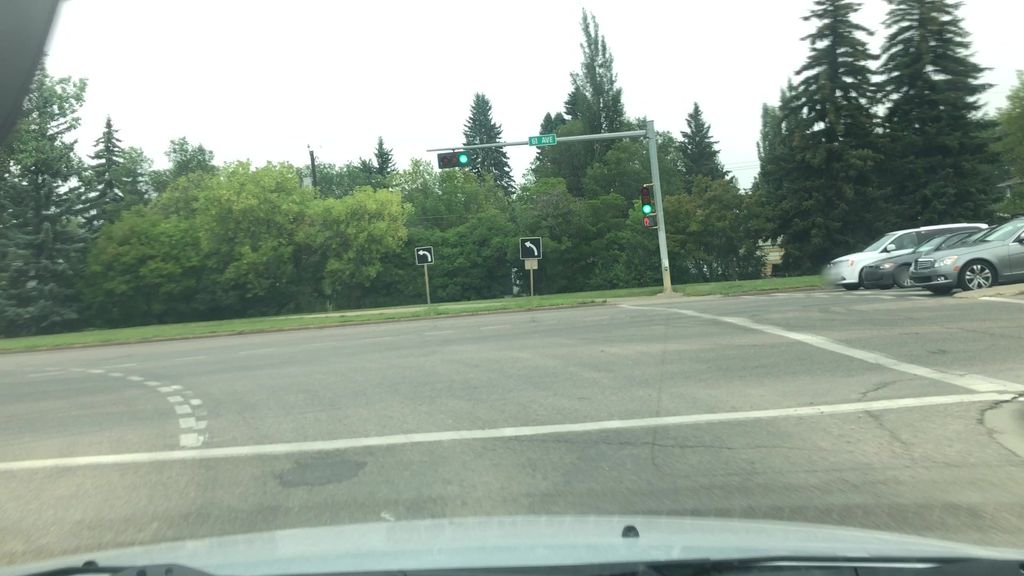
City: edmonton